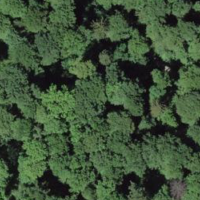
EUNIS habitat code: 41
Species observed at this site:
Equisetum telmateia